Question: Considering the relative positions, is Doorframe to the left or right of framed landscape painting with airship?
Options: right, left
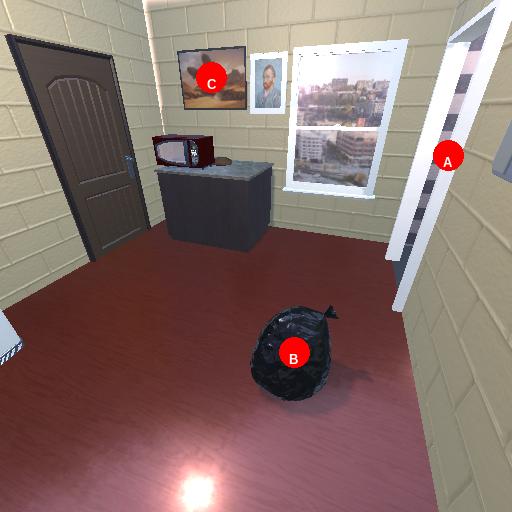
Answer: right